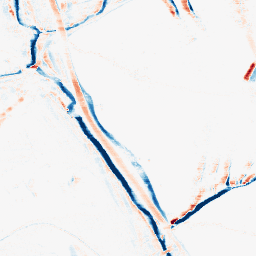
Category: morphological
Decomposition family: morphological_rect
Decomposition parameters: operation: average
width: 10
height: 3
Upsampling method: quintic
Upsampling parameters: scale: 4
Upsampling scale: 4